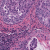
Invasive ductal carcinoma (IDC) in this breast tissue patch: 1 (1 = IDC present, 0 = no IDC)